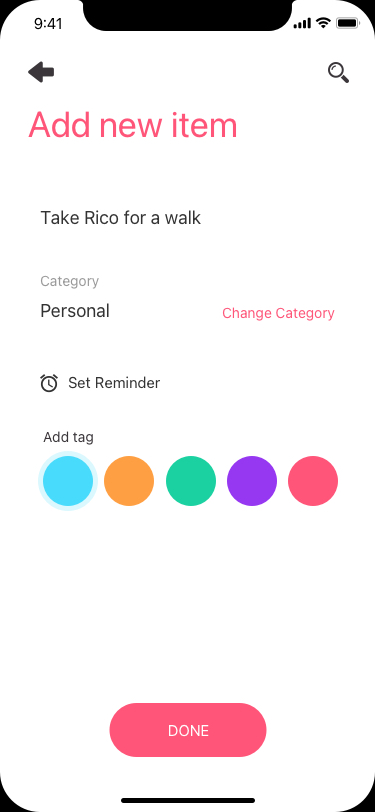
Text in this UI design:
Set Reminder
Personal
Change Category
Category
Take Rico for a walk
Add tag
Add new item